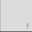
Piece: xx